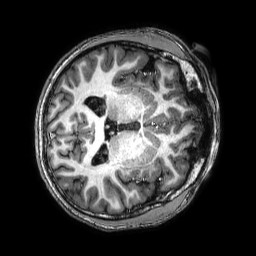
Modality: T1w
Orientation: axial
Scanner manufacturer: philips
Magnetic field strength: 3 T
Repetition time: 0.008 s
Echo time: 0.003543 s